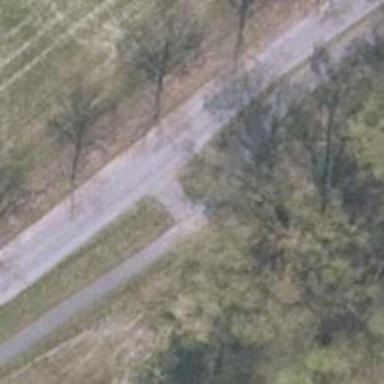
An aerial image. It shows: Asphalt path.